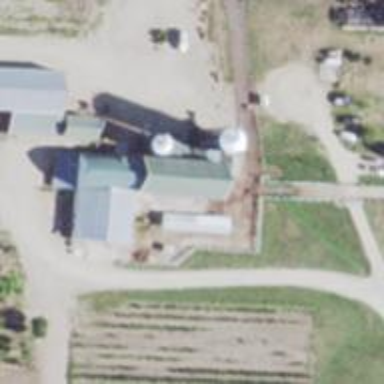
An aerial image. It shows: Silo.